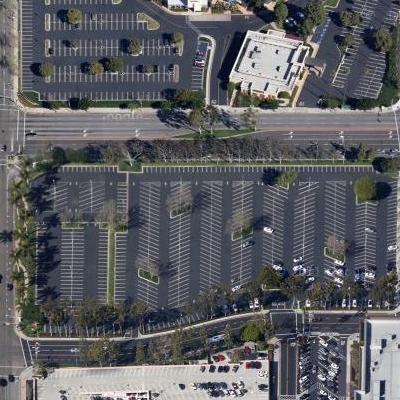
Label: Parking